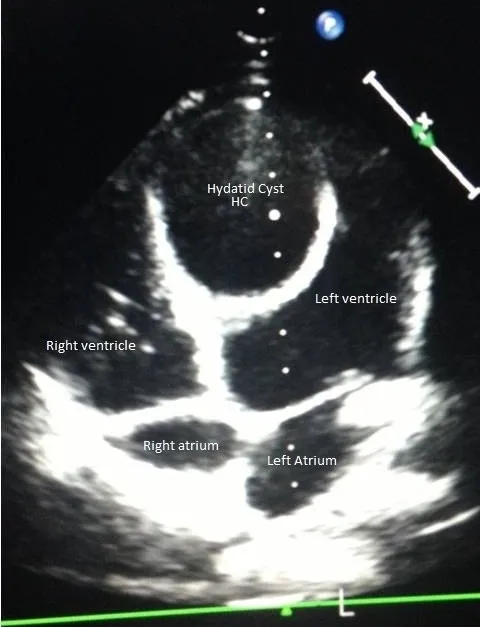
TTE: echocardiographic appearance of left ventricular hydatid cyst.
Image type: radiology (ultrasound)